Question: I have a flash drive which I formatted so that the volume label on the drive is "PHILIP".

I am using 'Get-PSDrive H -PSProvider FileSystem' to determine if the drive is plugged in, however I would really like to determine if the drive is plugged in by the volume label, i.e. 'Get-PSDrive -VolumeLabel PHILIP -PSProvider FileSystem'. Of course the 'VolumeLabel' parameter does not exist so this doesn't work.
Is there a way to list the drives in a computer by volume name?
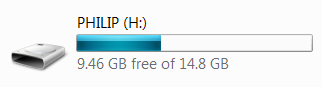
Answer: You can use WMI, I guess:
'''
Get-WMIObject Win32_Volume | ? { $_.Label -eq 'PHILIP' }
'''